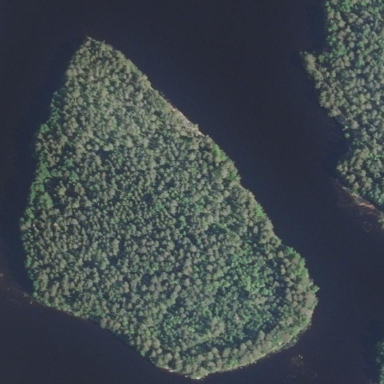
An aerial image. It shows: Islet surrounded by woodland.